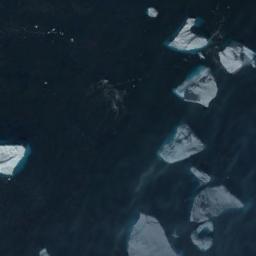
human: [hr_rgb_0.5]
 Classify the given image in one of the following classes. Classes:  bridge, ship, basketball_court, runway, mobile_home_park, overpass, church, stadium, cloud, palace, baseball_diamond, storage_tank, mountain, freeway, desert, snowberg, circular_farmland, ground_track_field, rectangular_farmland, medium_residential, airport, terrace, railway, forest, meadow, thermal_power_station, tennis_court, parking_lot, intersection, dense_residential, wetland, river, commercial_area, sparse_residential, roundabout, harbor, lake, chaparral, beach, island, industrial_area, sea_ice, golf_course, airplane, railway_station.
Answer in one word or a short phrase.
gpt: sea_ice